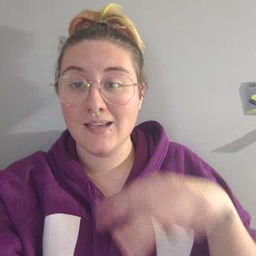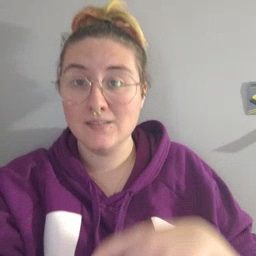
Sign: dance